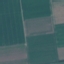
Land use / land cover class: AnnualCrop